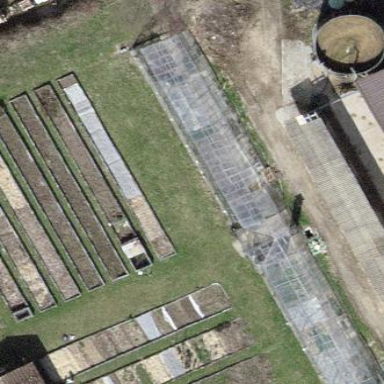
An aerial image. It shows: Greenhouse.